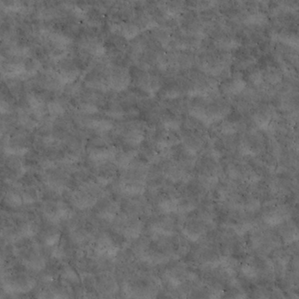
Label: non_frost